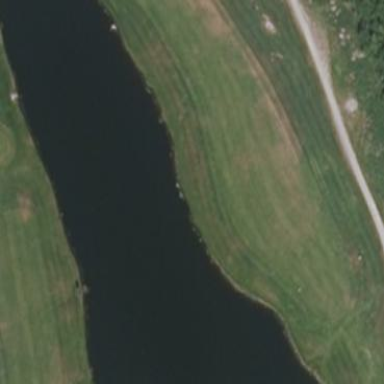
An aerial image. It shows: Water hazard on golf course.